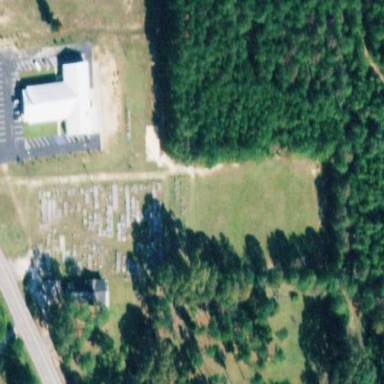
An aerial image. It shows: Graveyard used as cemetery.